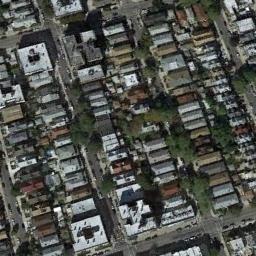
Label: dense_residential